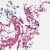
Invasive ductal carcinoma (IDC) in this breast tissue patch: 0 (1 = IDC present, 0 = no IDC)